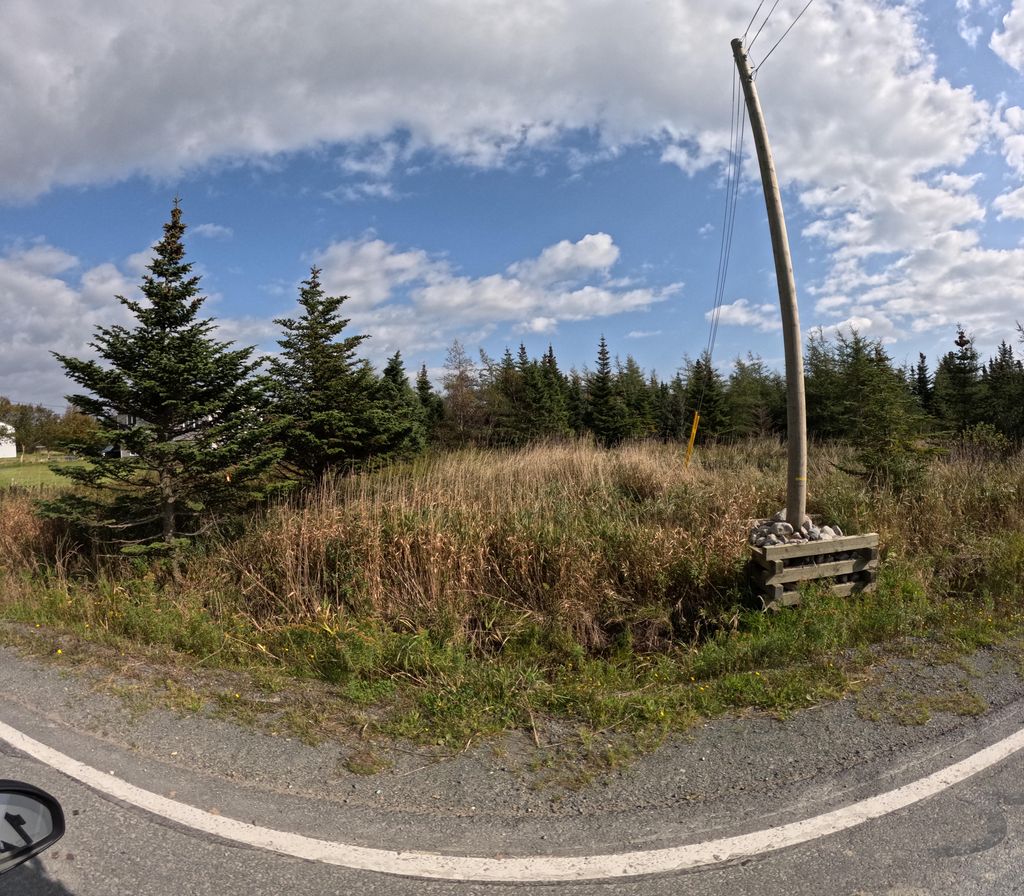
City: st_johns